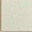
Piece: xx